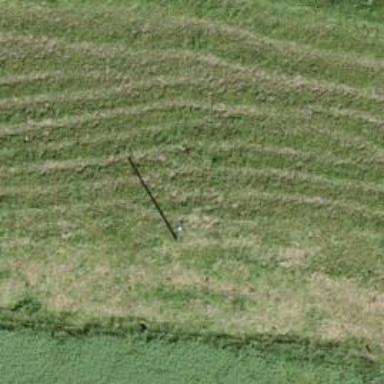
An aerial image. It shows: Minor power line.